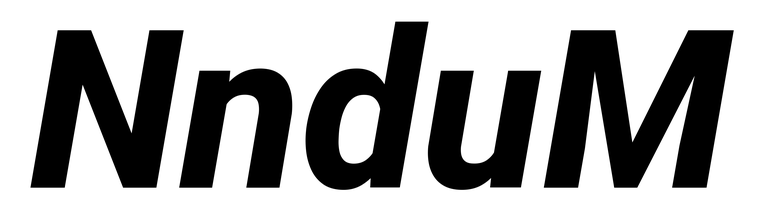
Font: Roboto-Italic_ExtraBold_Italic